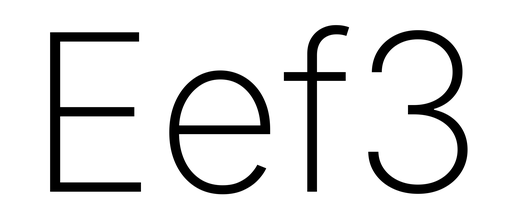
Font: Inter_ExtraLight